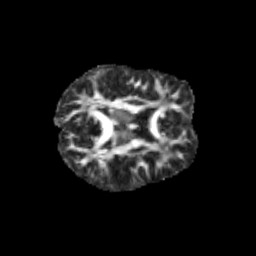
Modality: FA
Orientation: axial
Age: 11
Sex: female
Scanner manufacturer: siemens
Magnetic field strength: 3 T
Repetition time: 3.8 s
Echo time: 0.07 s